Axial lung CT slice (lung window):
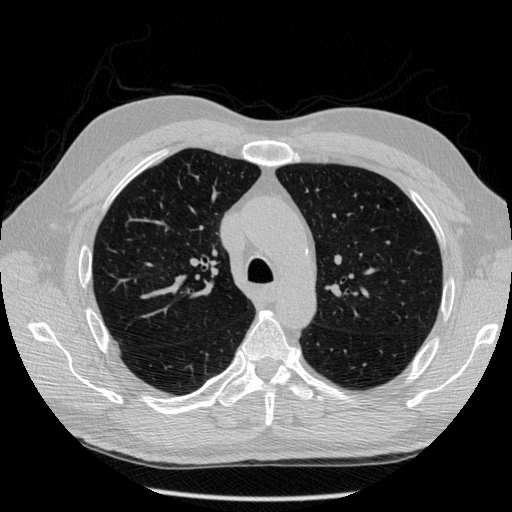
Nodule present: no